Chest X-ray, PA view. Patient: 61 years old, sex M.
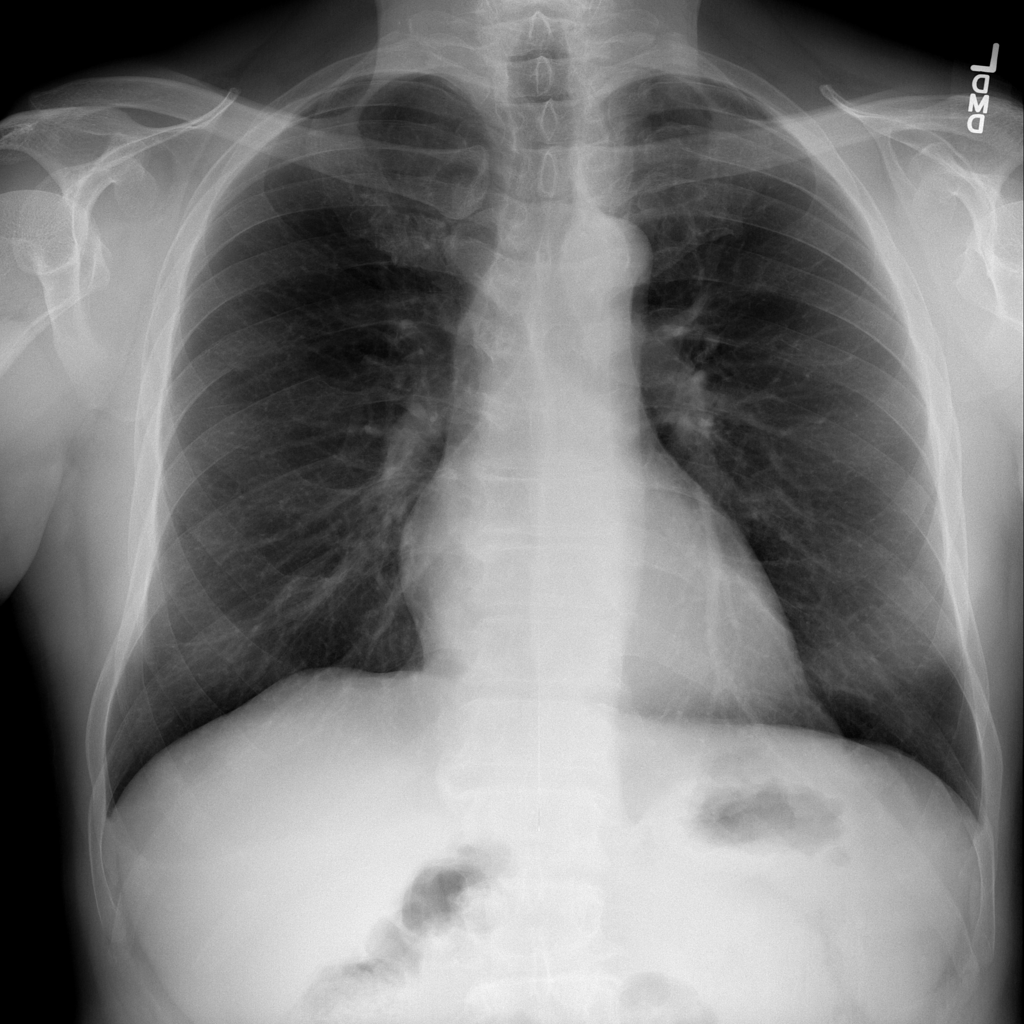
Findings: No Finding